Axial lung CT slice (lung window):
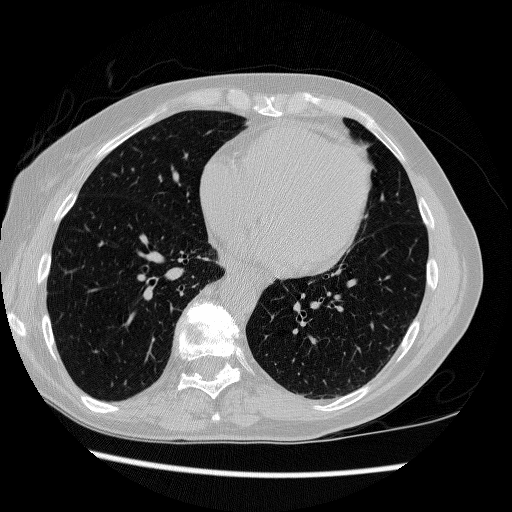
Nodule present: no